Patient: sex F, age 58
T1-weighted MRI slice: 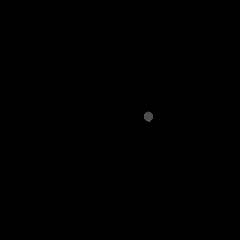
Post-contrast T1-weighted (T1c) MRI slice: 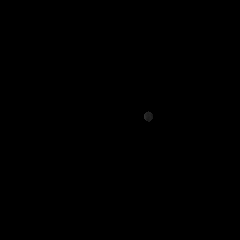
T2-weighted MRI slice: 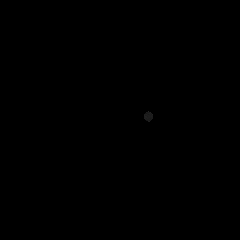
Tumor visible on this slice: no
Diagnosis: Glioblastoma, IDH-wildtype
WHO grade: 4